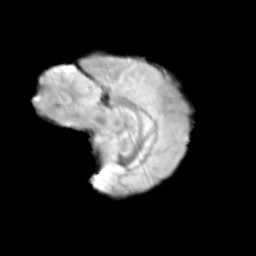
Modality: T2w
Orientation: sagittal
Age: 12
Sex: female
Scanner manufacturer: siemens
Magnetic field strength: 3 T
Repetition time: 3.8 s
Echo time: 0.07 s